Question: Ive got two tables that look like this:
Customer Infomation:
<URL>
Rent Infomation:

I want to show all the details of the customer table, but only display the customers that are currently renting.
Ive tried but haven't had any success with the sql.
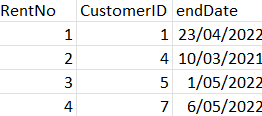
Answer: I think you may be looking at possibly just a simple inner join and Where query, that is if you are able to use SQL/T-SQL.
'''
SELECT c.CustomerID, c.CustomerName
FROM CustomerInformation c
INNER JOIN RentInformation r ON r.CustomerID = c.CustomerID
WHERE r.endDate > GetDate()
'''